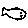
Label: fish